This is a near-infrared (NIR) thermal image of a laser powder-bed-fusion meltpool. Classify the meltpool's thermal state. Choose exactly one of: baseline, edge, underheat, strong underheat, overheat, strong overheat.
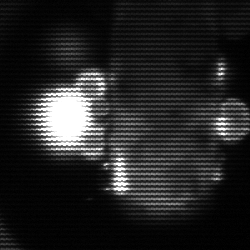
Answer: strong underheat